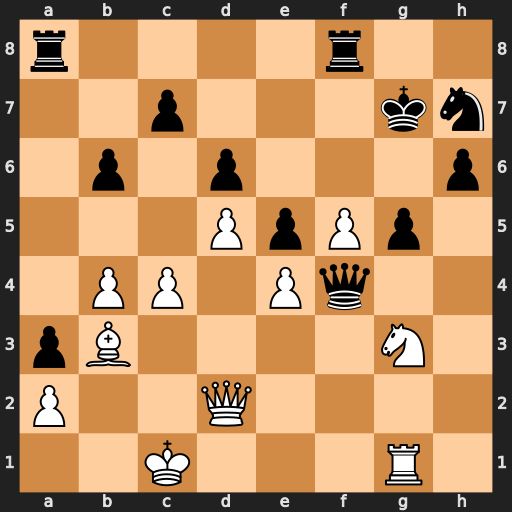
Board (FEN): r4r2/2p3kn/1p1p3p/3PpPp1/1PP1Pq2/pB4N1/P2Q4/2K3R1
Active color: w
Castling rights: -
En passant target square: -
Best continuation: Nh5+ Kh8 Nxf4